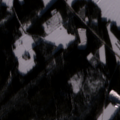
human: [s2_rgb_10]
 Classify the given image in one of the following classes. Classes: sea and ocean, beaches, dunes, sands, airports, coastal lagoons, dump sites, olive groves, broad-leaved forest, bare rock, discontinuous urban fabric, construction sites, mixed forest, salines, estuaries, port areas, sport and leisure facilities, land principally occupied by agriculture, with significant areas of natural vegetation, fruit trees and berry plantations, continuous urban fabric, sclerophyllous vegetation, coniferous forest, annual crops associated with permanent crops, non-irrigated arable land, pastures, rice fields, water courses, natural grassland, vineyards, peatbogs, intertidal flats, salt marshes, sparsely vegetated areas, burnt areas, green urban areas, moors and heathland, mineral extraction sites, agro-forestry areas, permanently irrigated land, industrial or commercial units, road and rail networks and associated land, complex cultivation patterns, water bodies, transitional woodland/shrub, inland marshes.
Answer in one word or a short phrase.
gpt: non-irrigated arable land, coniferous forest, mixed forest